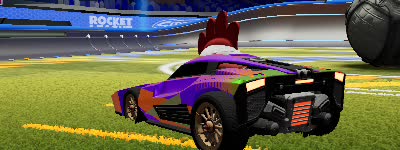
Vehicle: breakout